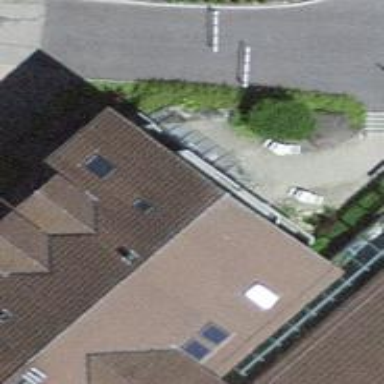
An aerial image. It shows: Café.